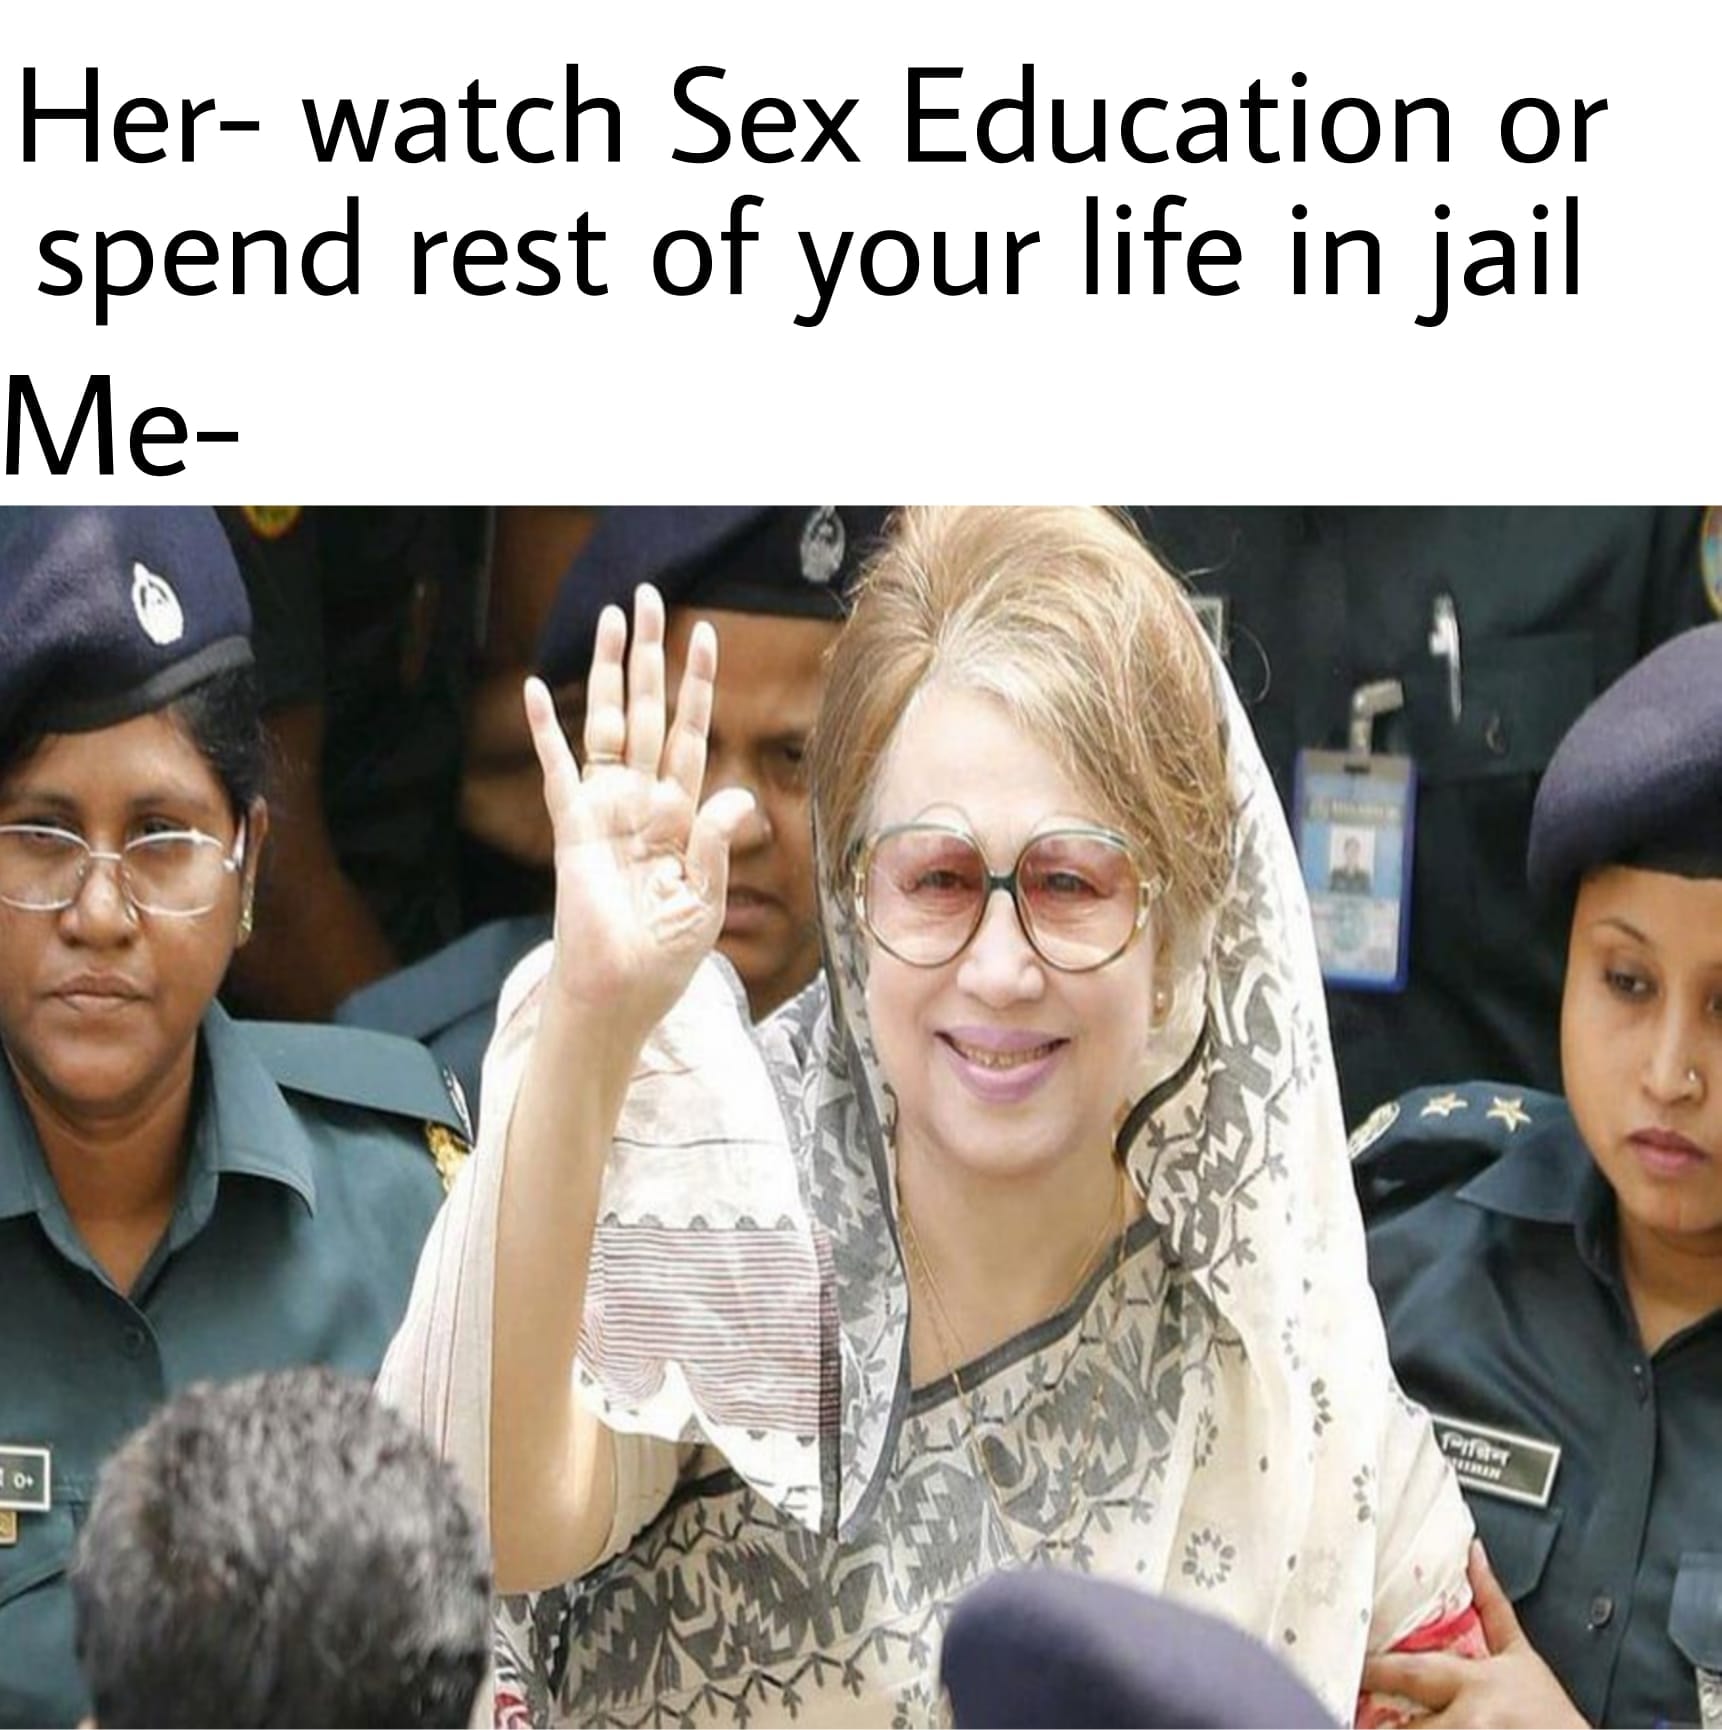
Caption: Her - watch sex Education or spend rest of your life in Jail    Me-
Label: hate